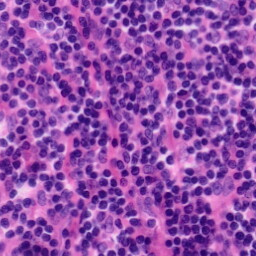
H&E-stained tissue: Tonsil